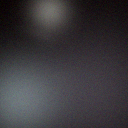
Screen state: off